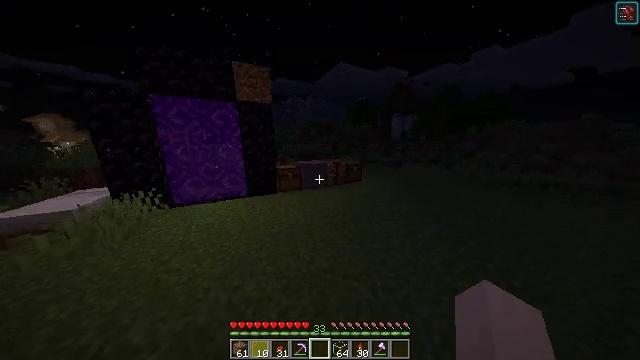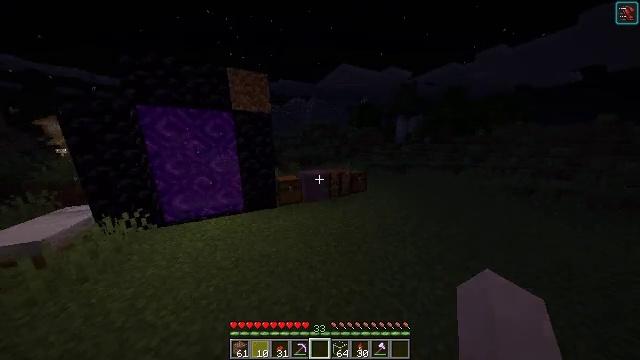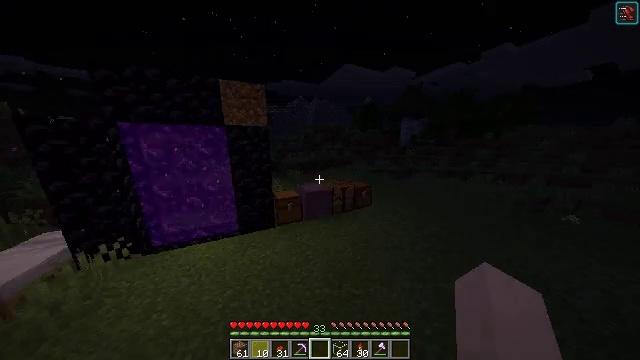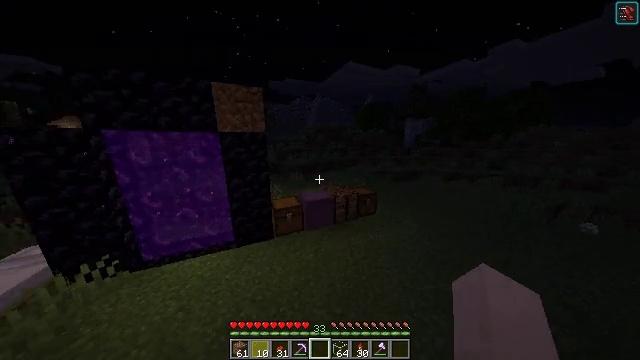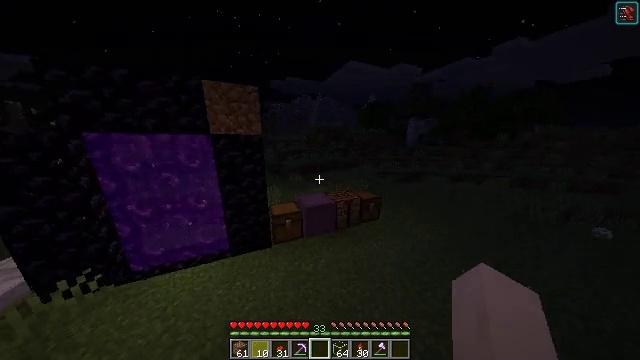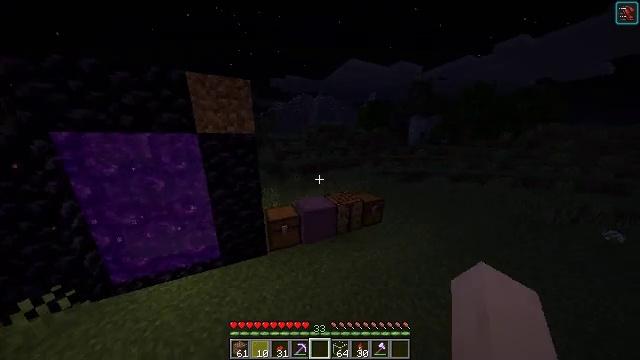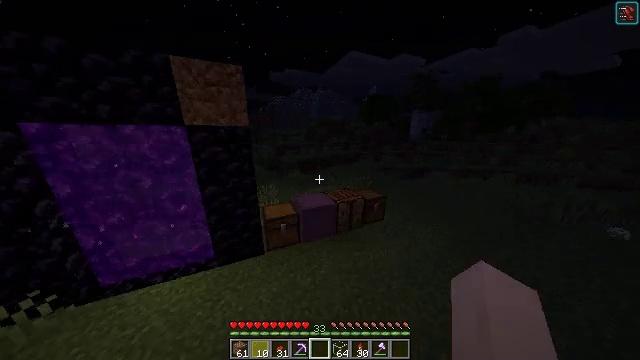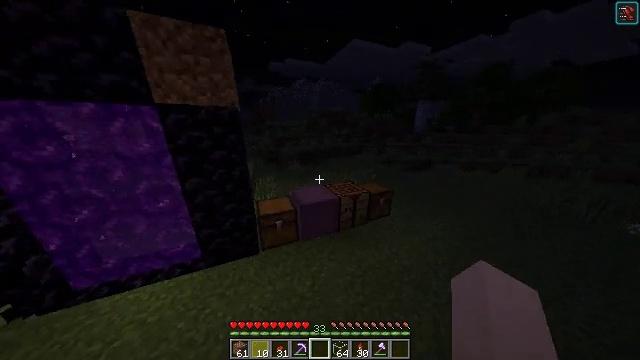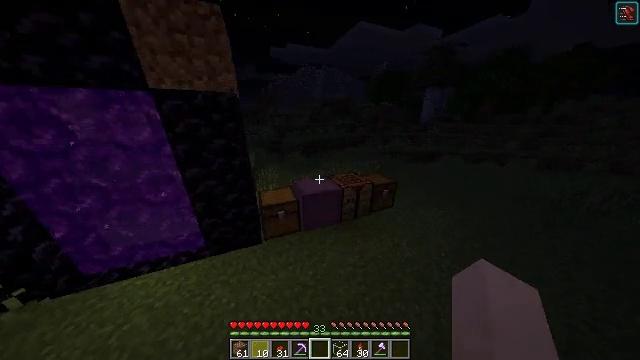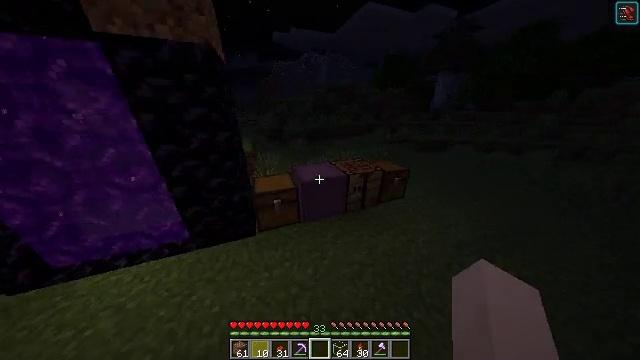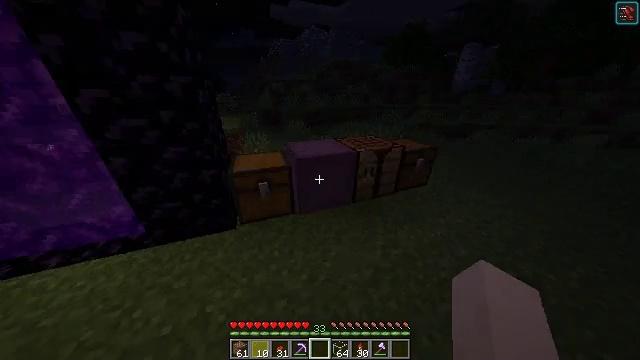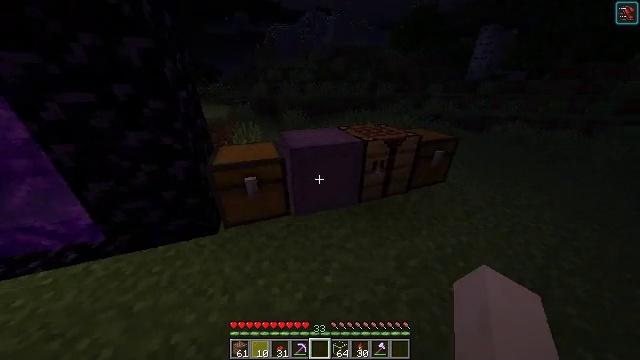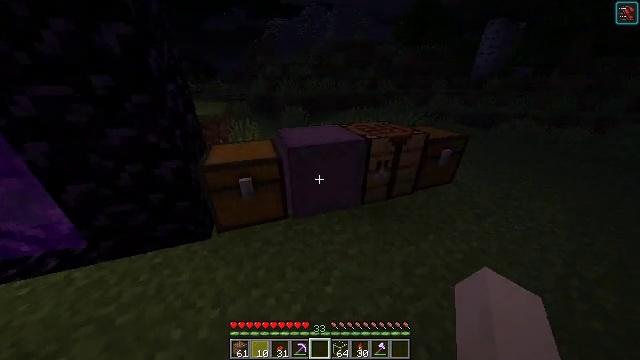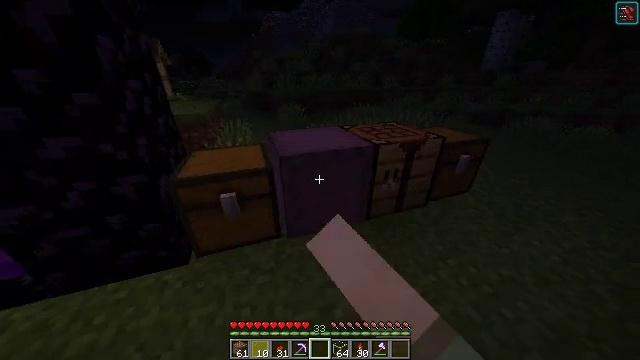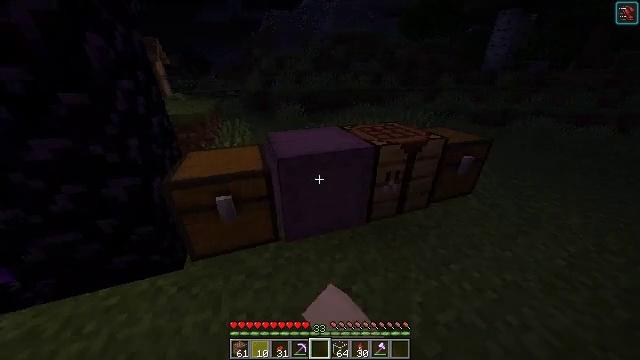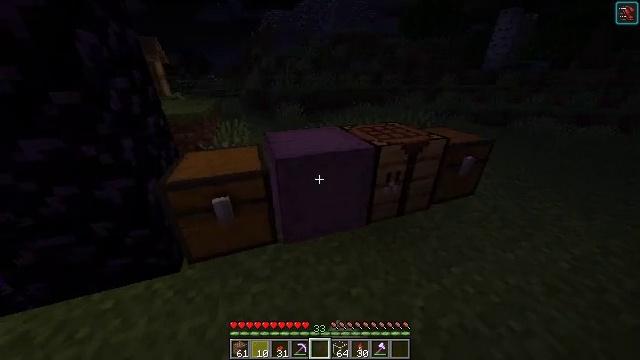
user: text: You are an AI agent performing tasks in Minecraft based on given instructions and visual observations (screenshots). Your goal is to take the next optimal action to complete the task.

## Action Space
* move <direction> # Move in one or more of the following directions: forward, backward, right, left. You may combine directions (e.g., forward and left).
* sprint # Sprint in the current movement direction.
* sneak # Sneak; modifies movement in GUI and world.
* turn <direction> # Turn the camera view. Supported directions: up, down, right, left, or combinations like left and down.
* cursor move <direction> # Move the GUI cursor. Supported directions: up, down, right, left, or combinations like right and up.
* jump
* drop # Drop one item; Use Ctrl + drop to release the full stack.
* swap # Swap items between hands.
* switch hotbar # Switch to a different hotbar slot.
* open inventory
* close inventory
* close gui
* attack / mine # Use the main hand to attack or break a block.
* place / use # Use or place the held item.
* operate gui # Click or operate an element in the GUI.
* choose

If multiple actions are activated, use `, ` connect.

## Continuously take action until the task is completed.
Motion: motion action
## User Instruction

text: Mine the yellow stained glass pane to remove it.
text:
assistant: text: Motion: move forward, jump
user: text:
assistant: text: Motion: move forward, jump
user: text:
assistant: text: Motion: move forward, jump
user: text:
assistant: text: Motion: move forward
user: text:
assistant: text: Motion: move forward
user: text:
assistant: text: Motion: move forward, turn down
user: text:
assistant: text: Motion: move forward, turn down
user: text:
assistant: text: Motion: move forward, turn left and down
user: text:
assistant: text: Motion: turn left and down
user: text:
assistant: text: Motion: turn down
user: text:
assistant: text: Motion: no_op
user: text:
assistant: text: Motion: use / place
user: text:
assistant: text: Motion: use / place
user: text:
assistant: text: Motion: no_op
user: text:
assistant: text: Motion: no_op
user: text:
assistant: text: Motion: no_op
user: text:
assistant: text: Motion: open gui
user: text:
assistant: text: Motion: no_op
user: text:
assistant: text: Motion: no_op
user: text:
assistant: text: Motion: no_op
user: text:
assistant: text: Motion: no_op
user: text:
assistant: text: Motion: no_op
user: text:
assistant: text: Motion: no_op
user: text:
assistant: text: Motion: no_op
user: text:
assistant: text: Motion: no_op
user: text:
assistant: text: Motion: no_op
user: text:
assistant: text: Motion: turn left, close gui
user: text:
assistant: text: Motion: turn left and down, open inventory
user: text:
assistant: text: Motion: turn left
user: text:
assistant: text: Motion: use / place